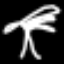
Label: palm tree